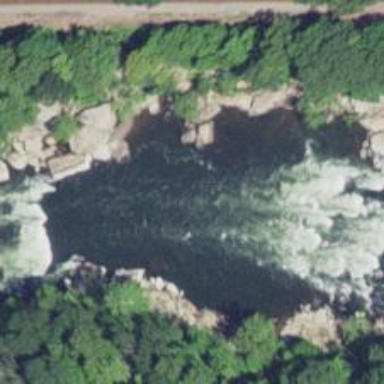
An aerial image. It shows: Rapids in the waterway.